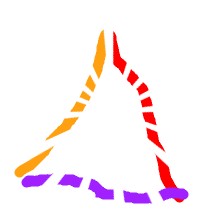
Shape: triangle